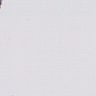
Metastatic tissue present: no